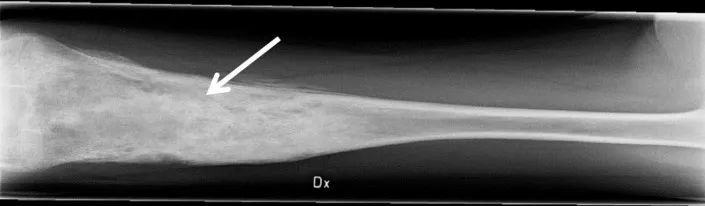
Inflammation of the femur. The anteroposterior radiograph is indicative of osteomyelitis (arrow) in the right (Dx) femur of the patient at age 14 years, prior to adalimumab treatment.
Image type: radiology (x_ray)